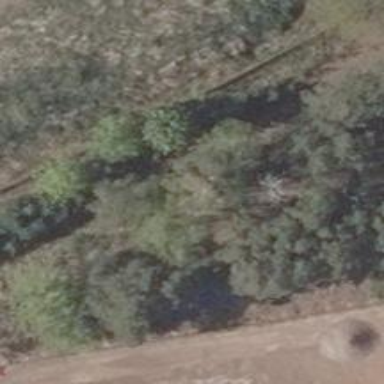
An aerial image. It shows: Abandoned railway.